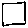
Label: square